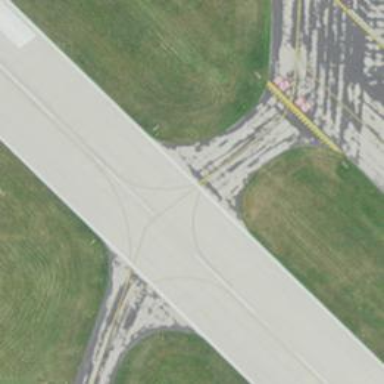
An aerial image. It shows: Image of taxiway at airport.